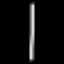
Label: line